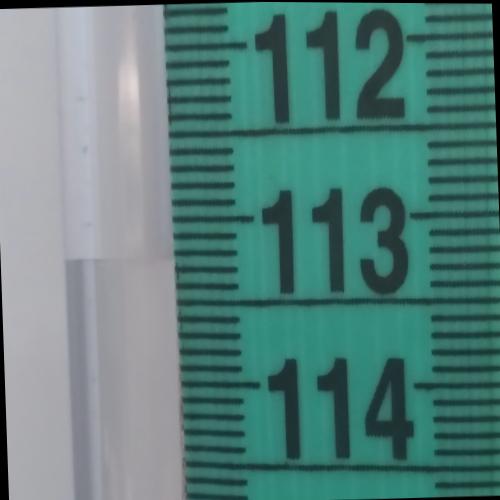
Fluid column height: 113.2 cm